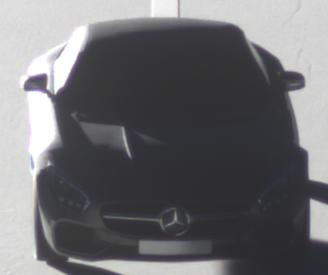
Make: Mercedes-Benz
Model: AMG GT Coupé
Detailed model: AMG GT (190) Coupé
Model produced from: 2014/10
Model produced until: 2017/01
Doors: 2
Color: gray
Road condition: dry road
Daytime: sunrise or sunset
Contrast: high contrast